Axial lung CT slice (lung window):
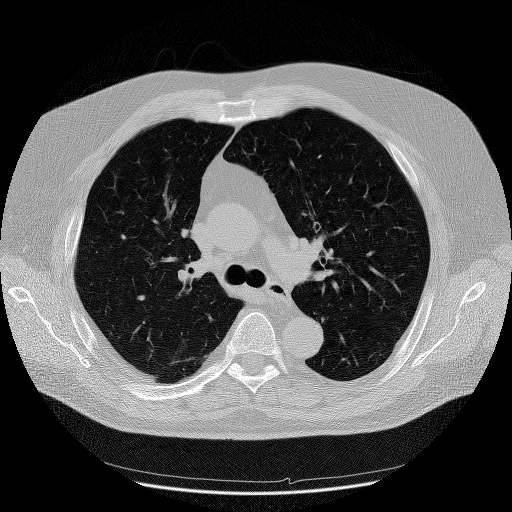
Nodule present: no